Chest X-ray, PA view. Patient: 54 years old, sex M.
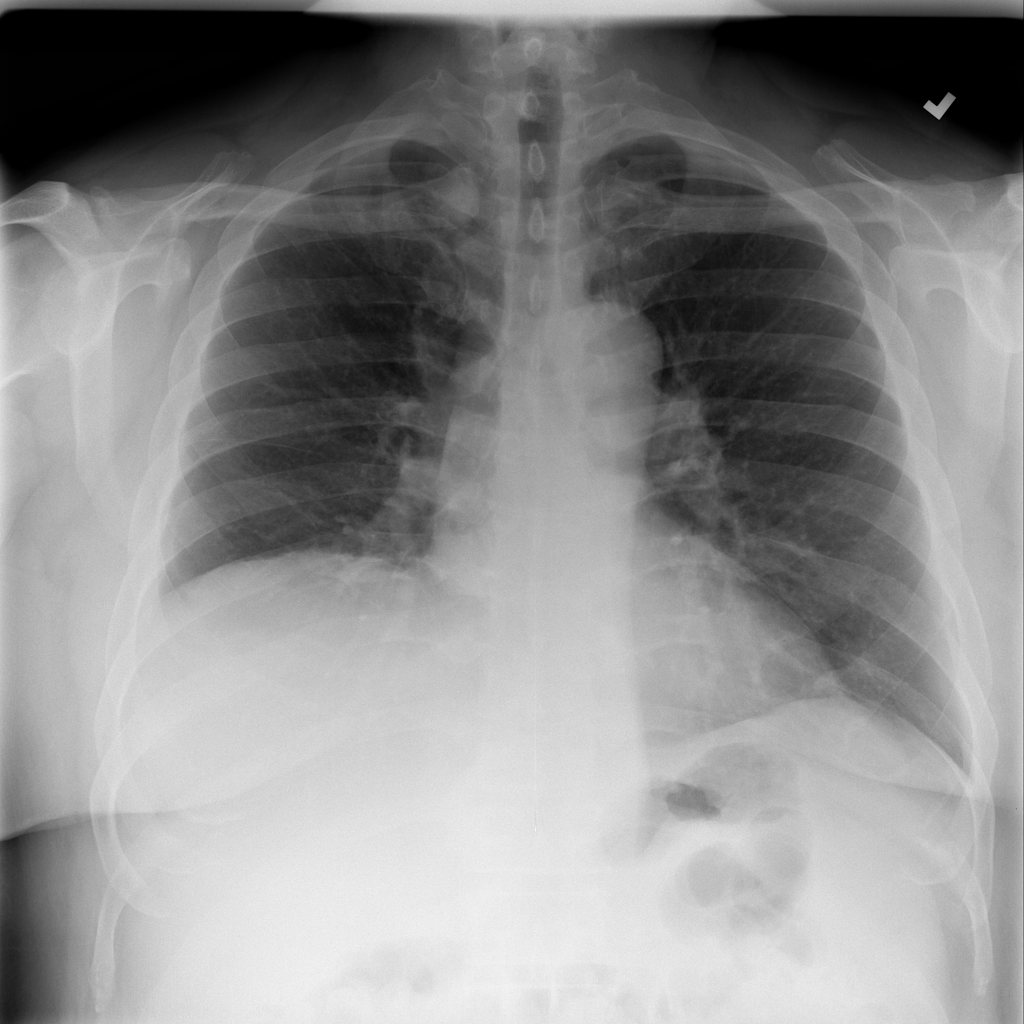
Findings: No Finding